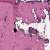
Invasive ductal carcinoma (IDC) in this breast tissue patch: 0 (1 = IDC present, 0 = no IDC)